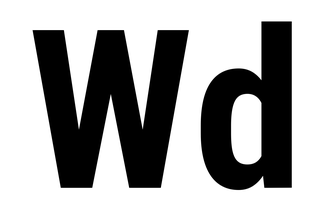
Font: Roboto_Condensed_Bold